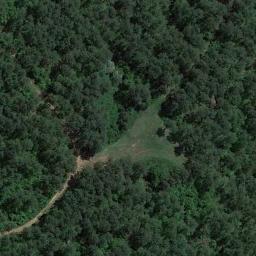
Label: forest